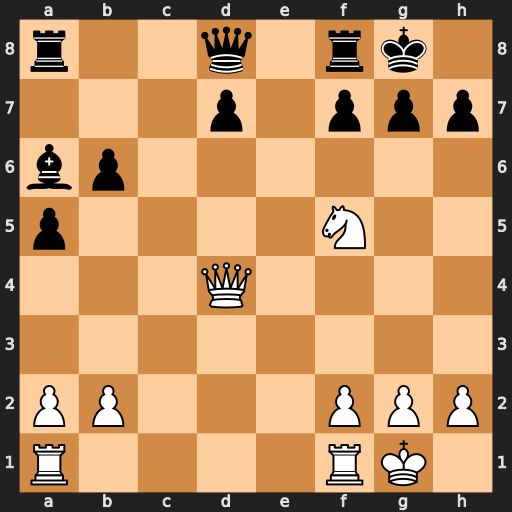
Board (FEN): r2q1rk1/3p1ppp/bp6/p4N2/3Q4/8/PP3PPP/R4RK1
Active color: w
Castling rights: -
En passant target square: -
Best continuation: Qxg7#